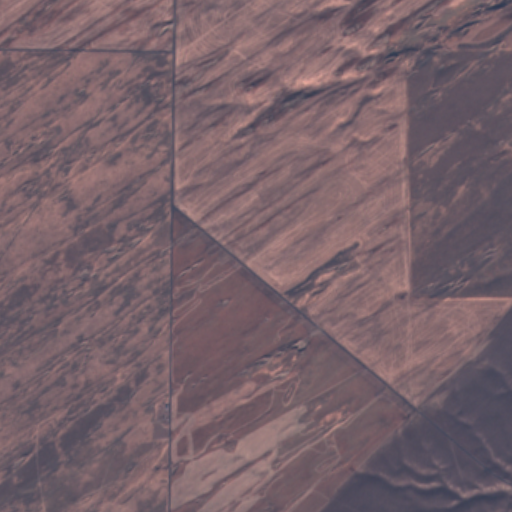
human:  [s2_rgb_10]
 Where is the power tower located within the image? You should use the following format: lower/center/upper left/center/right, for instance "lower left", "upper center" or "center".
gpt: The power tower is located in the lower left of the image.
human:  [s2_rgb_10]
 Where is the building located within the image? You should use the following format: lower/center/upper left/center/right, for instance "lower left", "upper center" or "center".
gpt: The building is located in the lower left of the image.
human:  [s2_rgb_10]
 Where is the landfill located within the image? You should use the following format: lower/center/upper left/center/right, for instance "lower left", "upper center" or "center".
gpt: There is no landfill in the image.